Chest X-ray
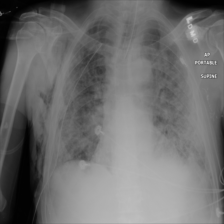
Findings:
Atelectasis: negative
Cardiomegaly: negative
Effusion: negative
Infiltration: negative
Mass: negative
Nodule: negative
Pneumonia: negative
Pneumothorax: negative
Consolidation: negative
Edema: negative
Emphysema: negative
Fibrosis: negative
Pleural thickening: negative
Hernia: negative